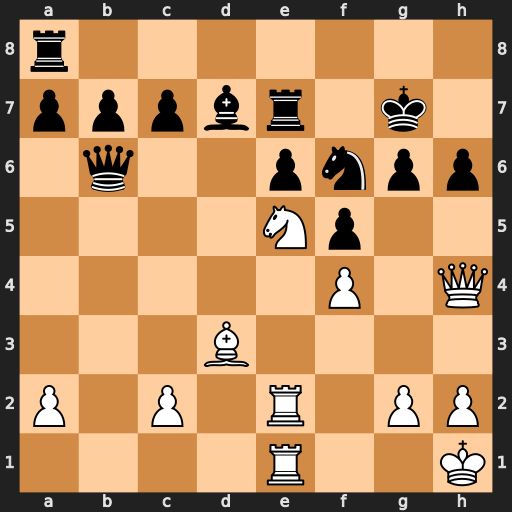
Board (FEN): r7/pppbr1k1/1q2pnpp/4Np2/5P1Q/3B4/P1P1R1PP/4R2K
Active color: w
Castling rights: -
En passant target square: -
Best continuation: Qg3 Be8 Nxg6 Bxg6 Bxf5